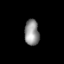
Tissue: lung
Cell type: Epithelial cells
Senescence score: 0.1956
Nuclear area (px): 371
Mean DAPI intensity: 143.876